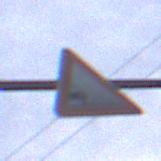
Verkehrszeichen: SplittSchotter
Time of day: SunriseSunset
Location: Outdoor (Urban)
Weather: PartlyCloudy
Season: NotSpecified
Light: Natural